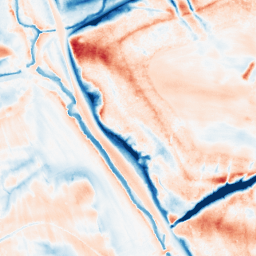
Category: classical
Decomposition family: gaussian_anisotropic
Decomposition parameters: sigma_x: 5
sigma_y: 10
Upsampling method: sinc_hamming
Upsampling parameters: scale: 4
kernel_size: 8
Upsampling scale: 4